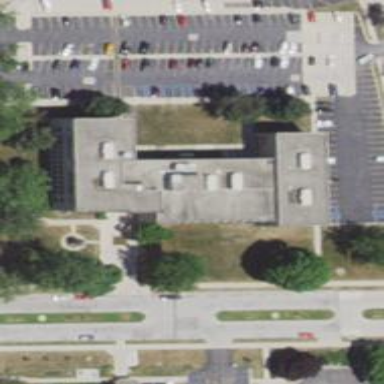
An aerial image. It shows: Courthouse building.